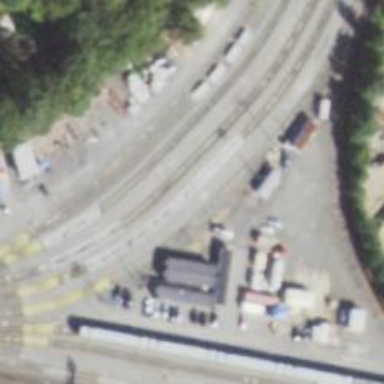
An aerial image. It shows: Railway service station.